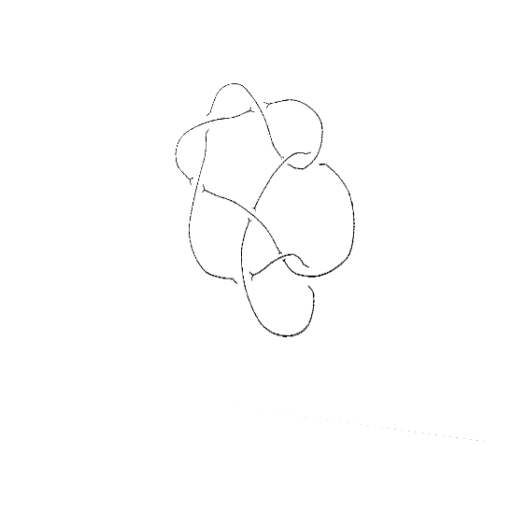
Crossing number: 9